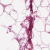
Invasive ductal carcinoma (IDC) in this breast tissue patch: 0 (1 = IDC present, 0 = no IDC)